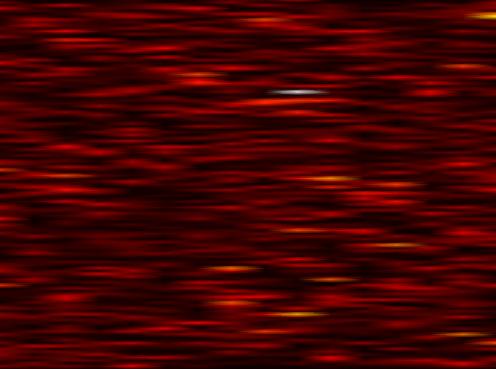
Label: FOFDM